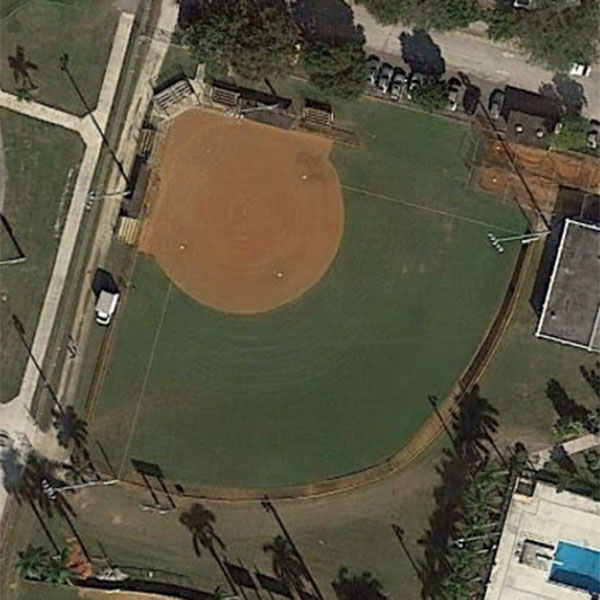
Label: BaseballField